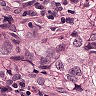
Metastatic tissue present: yes